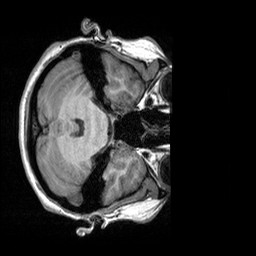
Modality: T1w
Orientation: axial
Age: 29
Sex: female
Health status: healthy
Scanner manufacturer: siemens
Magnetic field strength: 3 T
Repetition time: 2.3 s
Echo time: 0.00303 s